Current action and preconditions to check: trajectory_clear

Your task: For each precondition in the list above, predict whether it will hold at this action.

Consider the current scene as observed from the mobile robot's camera, and analyze the predicted future states of all dynamic agents (e.g., people, animals, vehicles, or any moving entities) within the NEXT SECOND.

IMPORTANT: Only answer "very likely" if you are absolutely certain—based on strong, clear evidence—that a dynamic agent will violate the precondition in the predicted future state. Do NOT answer "very likely" for unlikely, ambiguous, or low-probability risks.

Ask yourself for each precondition: Is there a high probability, with clear and convincing evidence, that the predicted future states of any dynamic agent will interfere with the predicted future state of the currently executing action within the NEXT SECOND, causing that precondition to fail?

Assess the risk level based on these predictions. Use "likely" or "very likely" if motions create a clear risk of interference.

Use "neutral" or "improbable" if agents are nearby but their predicted paths are clearly diverging or non-conflicting.

Failure Risk Categories: "very improbable", "improbable", "neutral", "likely", "very likely"

Answer Format: Output ONLY the probability_of_failure value from these categories: "very improbable", "improbable", "neutral", "likely", "very likely"

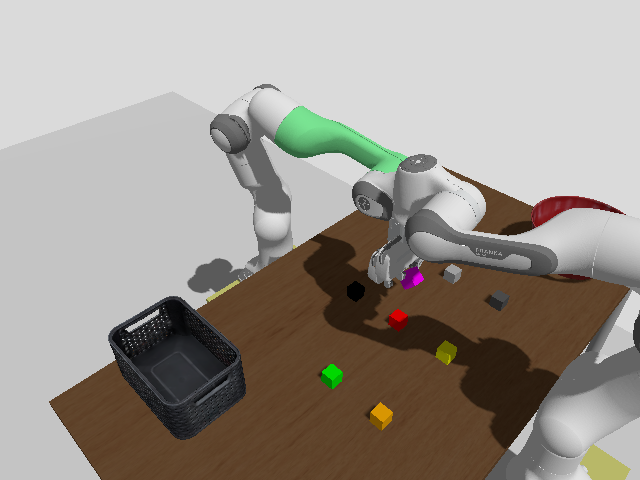

Answer: likely